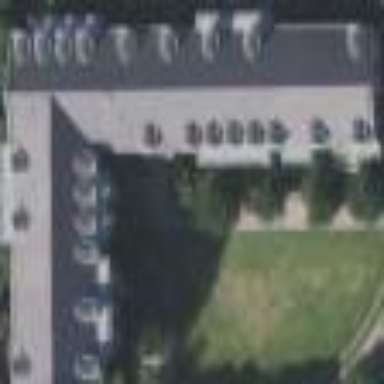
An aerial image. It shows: Dormitory building.